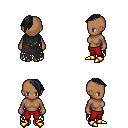
a pixel art fantasy rpg character, female body template, human, dark skin, black tattered cape, red pants, raven long mohawk hairstyle, gold boots, four views (front, back, left, right), 2x2 character sprite sheet, small pixel art, hard edges, no anti-aliasing